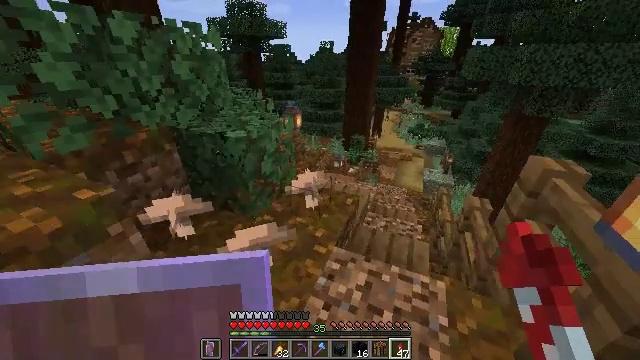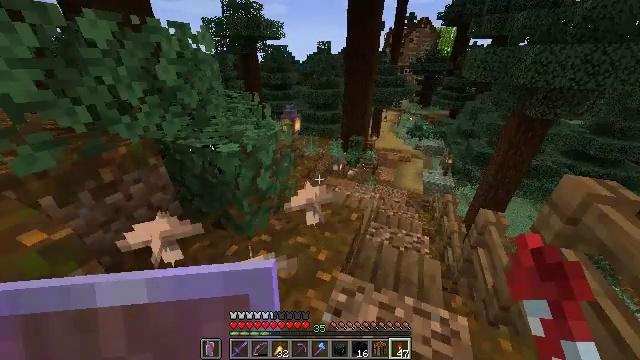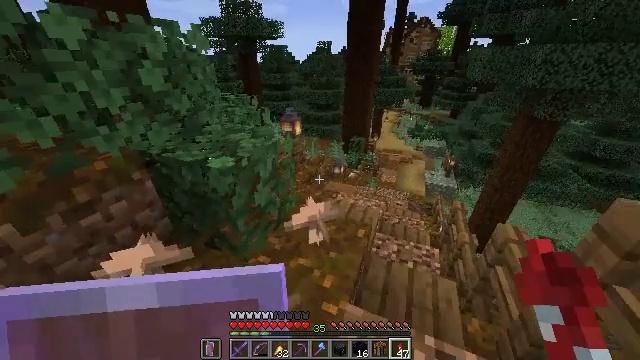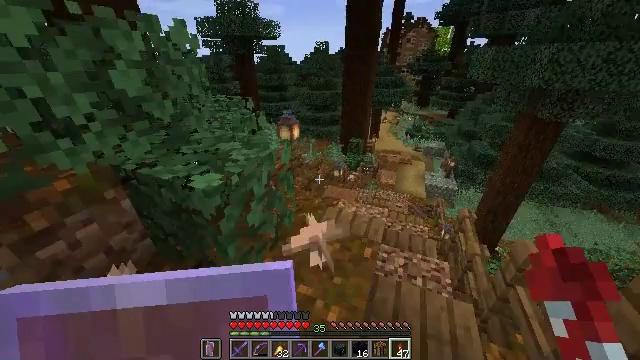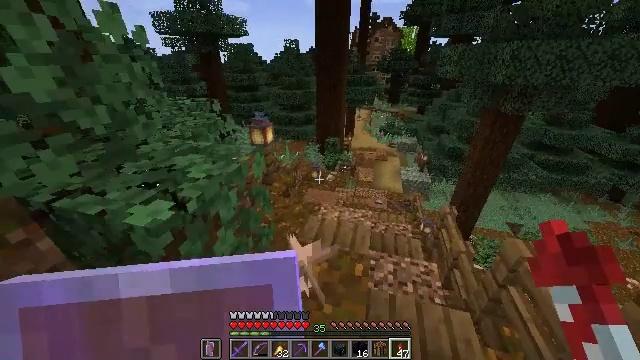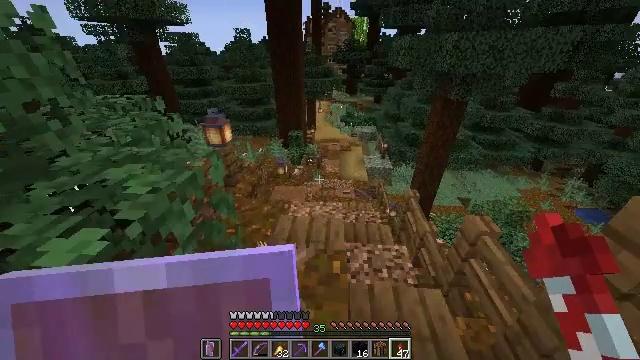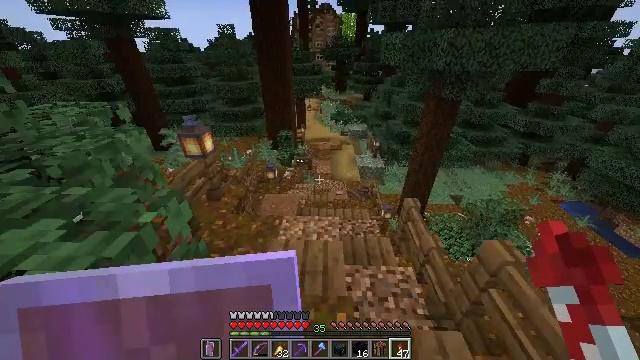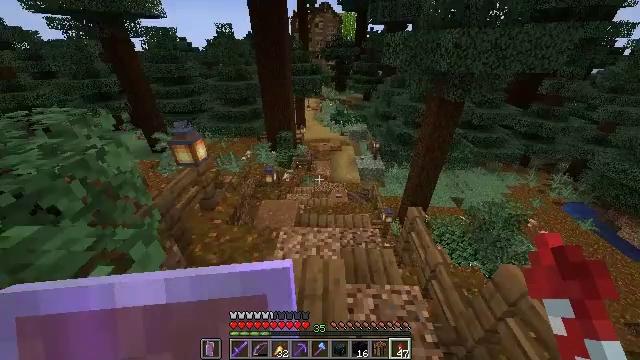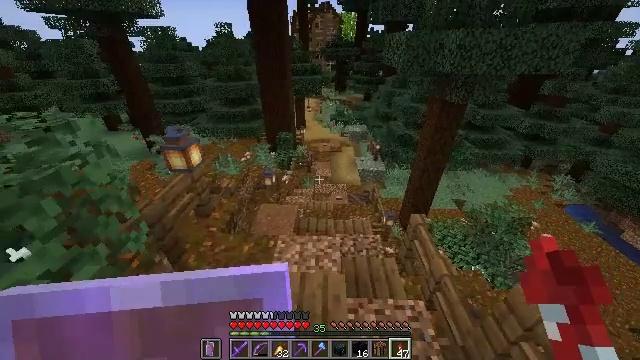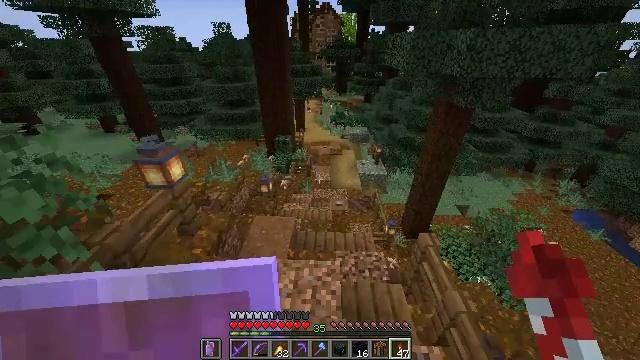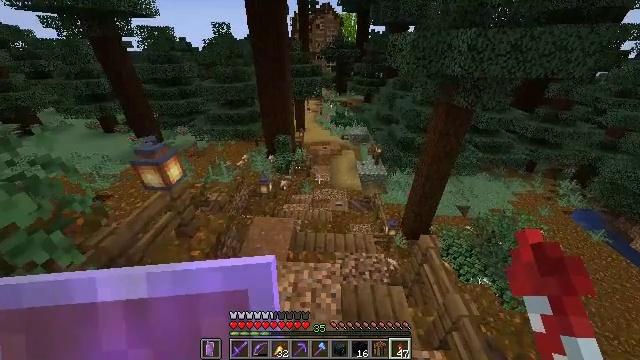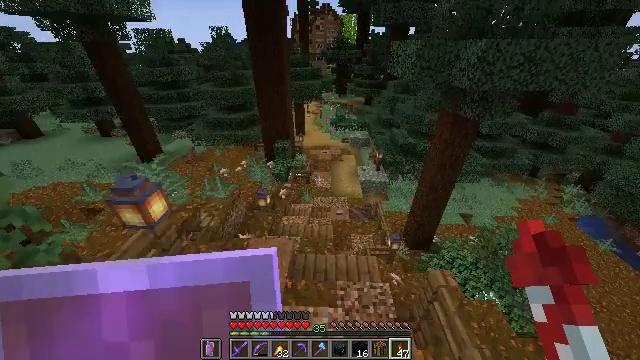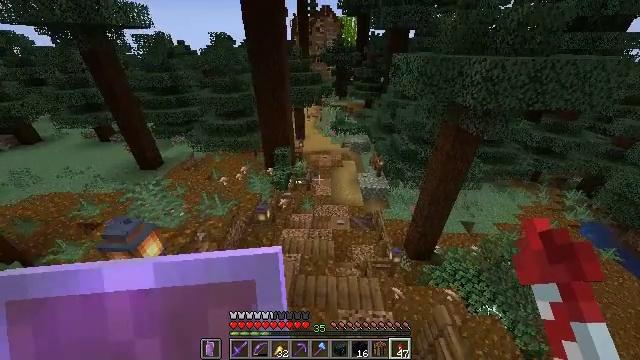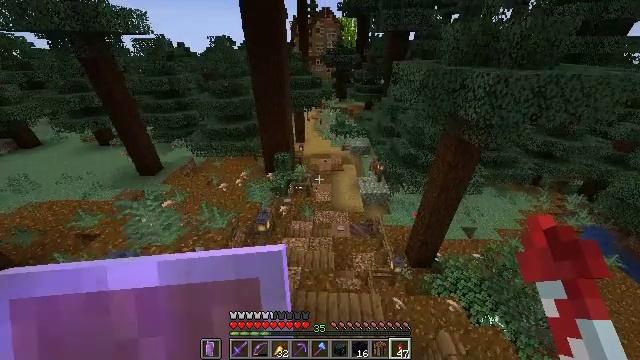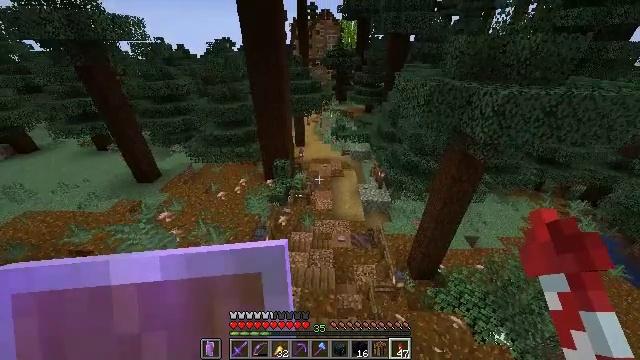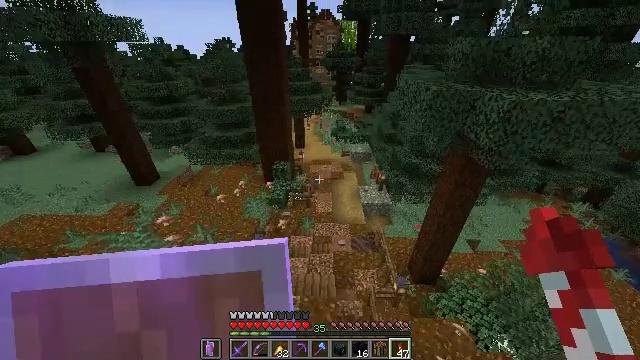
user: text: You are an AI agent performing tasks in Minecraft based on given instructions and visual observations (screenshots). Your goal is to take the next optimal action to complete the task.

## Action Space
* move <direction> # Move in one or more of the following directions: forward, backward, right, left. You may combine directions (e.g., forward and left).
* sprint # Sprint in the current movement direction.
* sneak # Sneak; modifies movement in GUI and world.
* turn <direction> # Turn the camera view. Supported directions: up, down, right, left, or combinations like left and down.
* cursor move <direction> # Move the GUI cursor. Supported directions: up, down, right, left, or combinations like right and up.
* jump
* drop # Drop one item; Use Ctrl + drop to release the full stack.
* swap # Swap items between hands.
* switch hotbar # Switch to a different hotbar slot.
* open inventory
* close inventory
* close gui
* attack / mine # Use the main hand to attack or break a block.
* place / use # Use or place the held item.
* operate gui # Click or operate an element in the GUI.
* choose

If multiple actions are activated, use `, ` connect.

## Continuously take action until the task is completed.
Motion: motion action
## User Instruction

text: Combine light gray wool to craft a light gray carpet.
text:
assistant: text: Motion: move forward, sprint, attack / mine
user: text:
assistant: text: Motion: move forward, sprint, attack / mine
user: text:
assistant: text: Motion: move forward, sprint, attack / mine
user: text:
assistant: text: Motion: move forward, sprint, turn right, attack / mine
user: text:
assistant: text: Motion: move forward, sprint, turn right and down, attack / mine
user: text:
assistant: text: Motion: move forward, sprint, turn right, attack / mine
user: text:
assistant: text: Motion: move forward, sprint, attack / mine
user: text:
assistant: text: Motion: move forward, sprint, attack / mine
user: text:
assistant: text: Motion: move forward, sprint, attack / mine
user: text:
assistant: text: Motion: move forward, sprint, attack / mine
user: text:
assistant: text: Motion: move forward, sprint, attack / mine, jump
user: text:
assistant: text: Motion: move forward, sprint, attack / mine, jump
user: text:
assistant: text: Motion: move forward, sprint, attack / mine, jump
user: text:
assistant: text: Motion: move forward, sprint, attack / mine, jump
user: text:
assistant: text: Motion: move forward, sprint, attack / mine, jump
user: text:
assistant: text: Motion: move forward, sprint, attack / mine, jump
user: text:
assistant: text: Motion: move forward, sprint, attack / mine
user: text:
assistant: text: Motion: move forward, sprint, attack / mine
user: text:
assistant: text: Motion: move forward, sprint, turn up, attack / mine
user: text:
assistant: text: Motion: move forward, sprint, turn right and up, attack / mine
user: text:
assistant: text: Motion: move forward, sprint, turn right and up, attack / mine
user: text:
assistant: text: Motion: move forward, sprint, turn up, attack / mine
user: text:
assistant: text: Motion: move forward, sprint, turn up, attack / mine, jump
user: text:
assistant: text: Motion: move forward, sprint, attack / mine, jump
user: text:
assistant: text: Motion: move forward, sprint, attack / mine, jump
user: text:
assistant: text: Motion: move forward, sprint, attack / mine, jump
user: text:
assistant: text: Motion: move forward, sprint, attack / mine, jump
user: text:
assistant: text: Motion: move forward, sprint, attack / mine, jump
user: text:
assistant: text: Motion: move forward, sprint, attack / mine, jump
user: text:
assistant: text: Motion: move forward, sprint, attack / mine